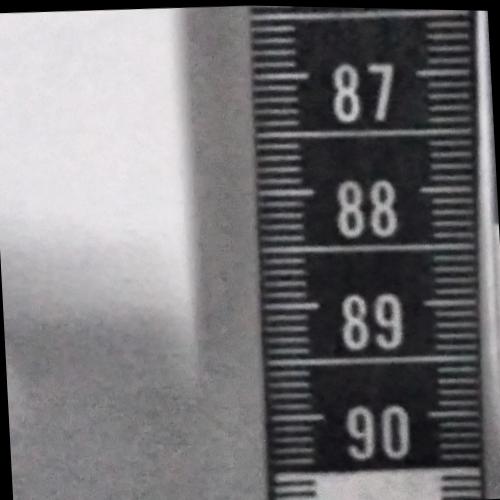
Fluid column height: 88.3 cm